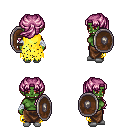
a pixel art fantasy rpg character, female body template, orc, green skin, yellow tattered cape, robe skirt, pink princess hairstyle, white cloth bandages, white slippers, shield, four views (front, back, left, right), 2x2 character sprite sheet, small pixel art, hard edges, no anti-aliasing